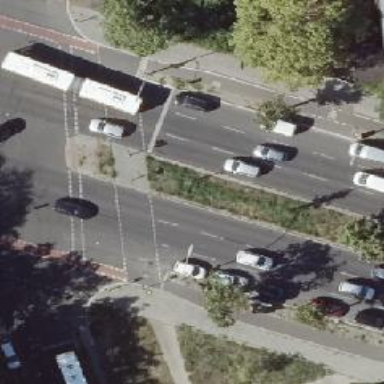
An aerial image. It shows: Crossing with traffic signals.